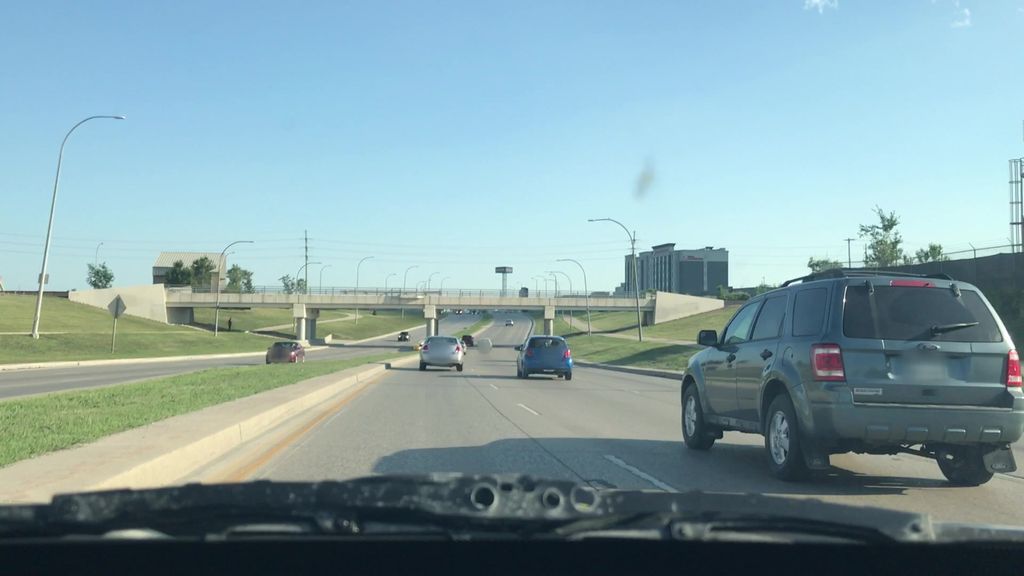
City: winnipeg